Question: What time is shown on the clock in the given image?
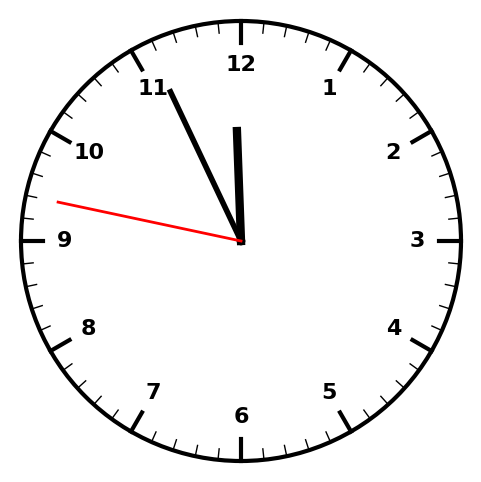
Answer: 11:55:47